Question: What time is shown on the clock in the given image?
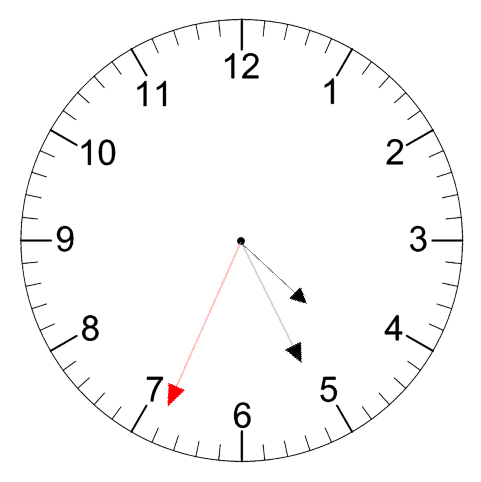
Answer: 04:25:34